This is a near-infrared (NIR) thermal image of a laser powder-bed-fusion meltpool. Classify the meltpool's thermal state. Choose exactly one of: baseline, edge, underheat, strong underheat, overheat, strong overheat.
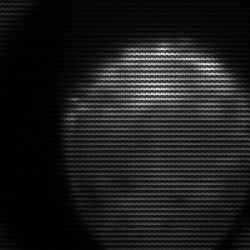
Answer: edge